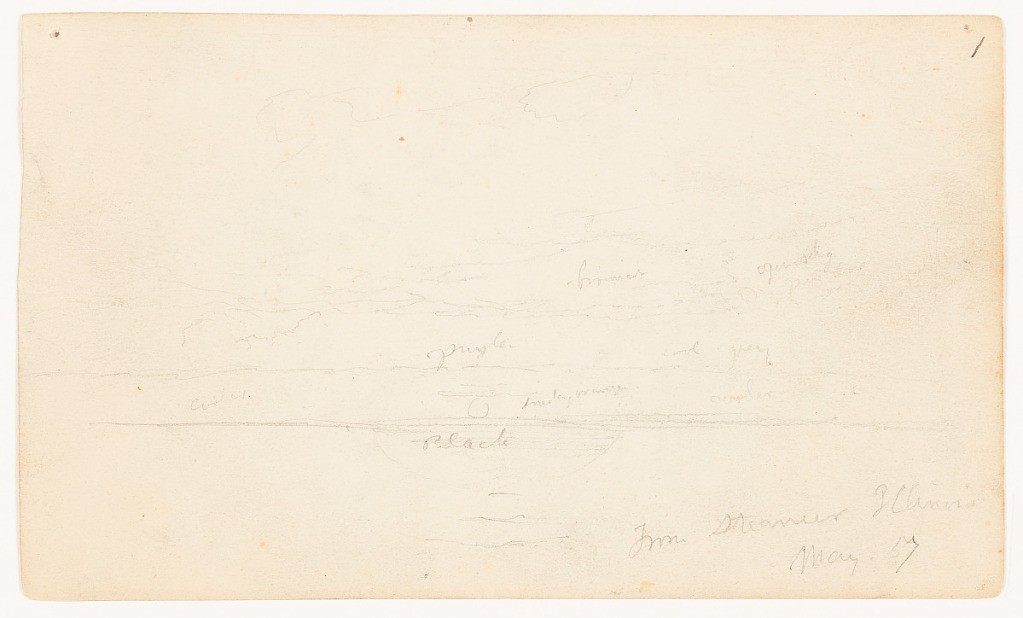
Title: Sunset at Sea, Ecuador, Part One
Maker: Frederic Edwin Church, American, 1826–1900
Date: May 1857
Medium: Graphite on white wove paper
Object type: Drawing
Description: Landscape and atmospheric study showing the first part of a panoramic view of the sun setting over the ocean near Ecuador. Water extends from foreground to horizon, where it meets the descending sun. Above, clouds of various colors stretch across an otherwise open sky.

Verso: Mixed studies showing multiple views of buildings and plants in Ecuador. At center, two buildings are visible, including a church dome at left. Below them, and oppositely oriented, is the top of a palm tree. Along lower margin and in lower left corner, three different plant studies are shown, including a floating plant.